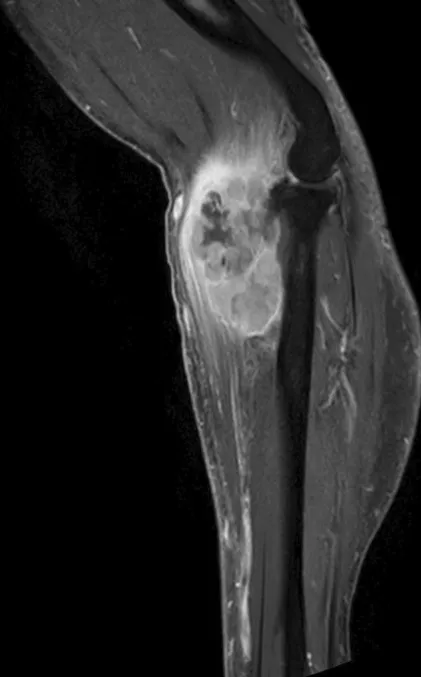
Magnetic resonance imaging findings of the right forearm. Massive lesion (9 cm x 4 cm) near the radius with suspected posterior interosseous nerve invasion.
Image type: radiology (mri)